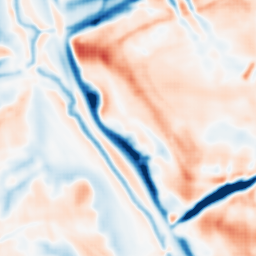
Category: multiscale
Decomposition family: dog
Decomposition parameters: sigma_low: 2
sigma_high: 10
Upsampling method: sinc_blackman
Upsampling parameters: scale: 2
kernel_size: 4
Upsampling scale: 2